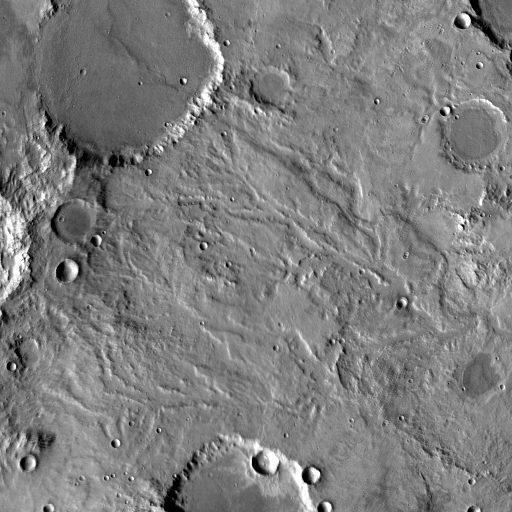
Crater classes present: Background, Other, Buried